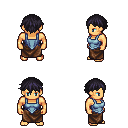
a pixel art fantasy rpg character, male body template, human, tanned skin, blue vest, robe skirt, raven short bangs hairstyle, four views (front, back, left, right), 2x2 character sprite sheet, small pixel art, hard edges, no anti-aliasing